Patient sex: M
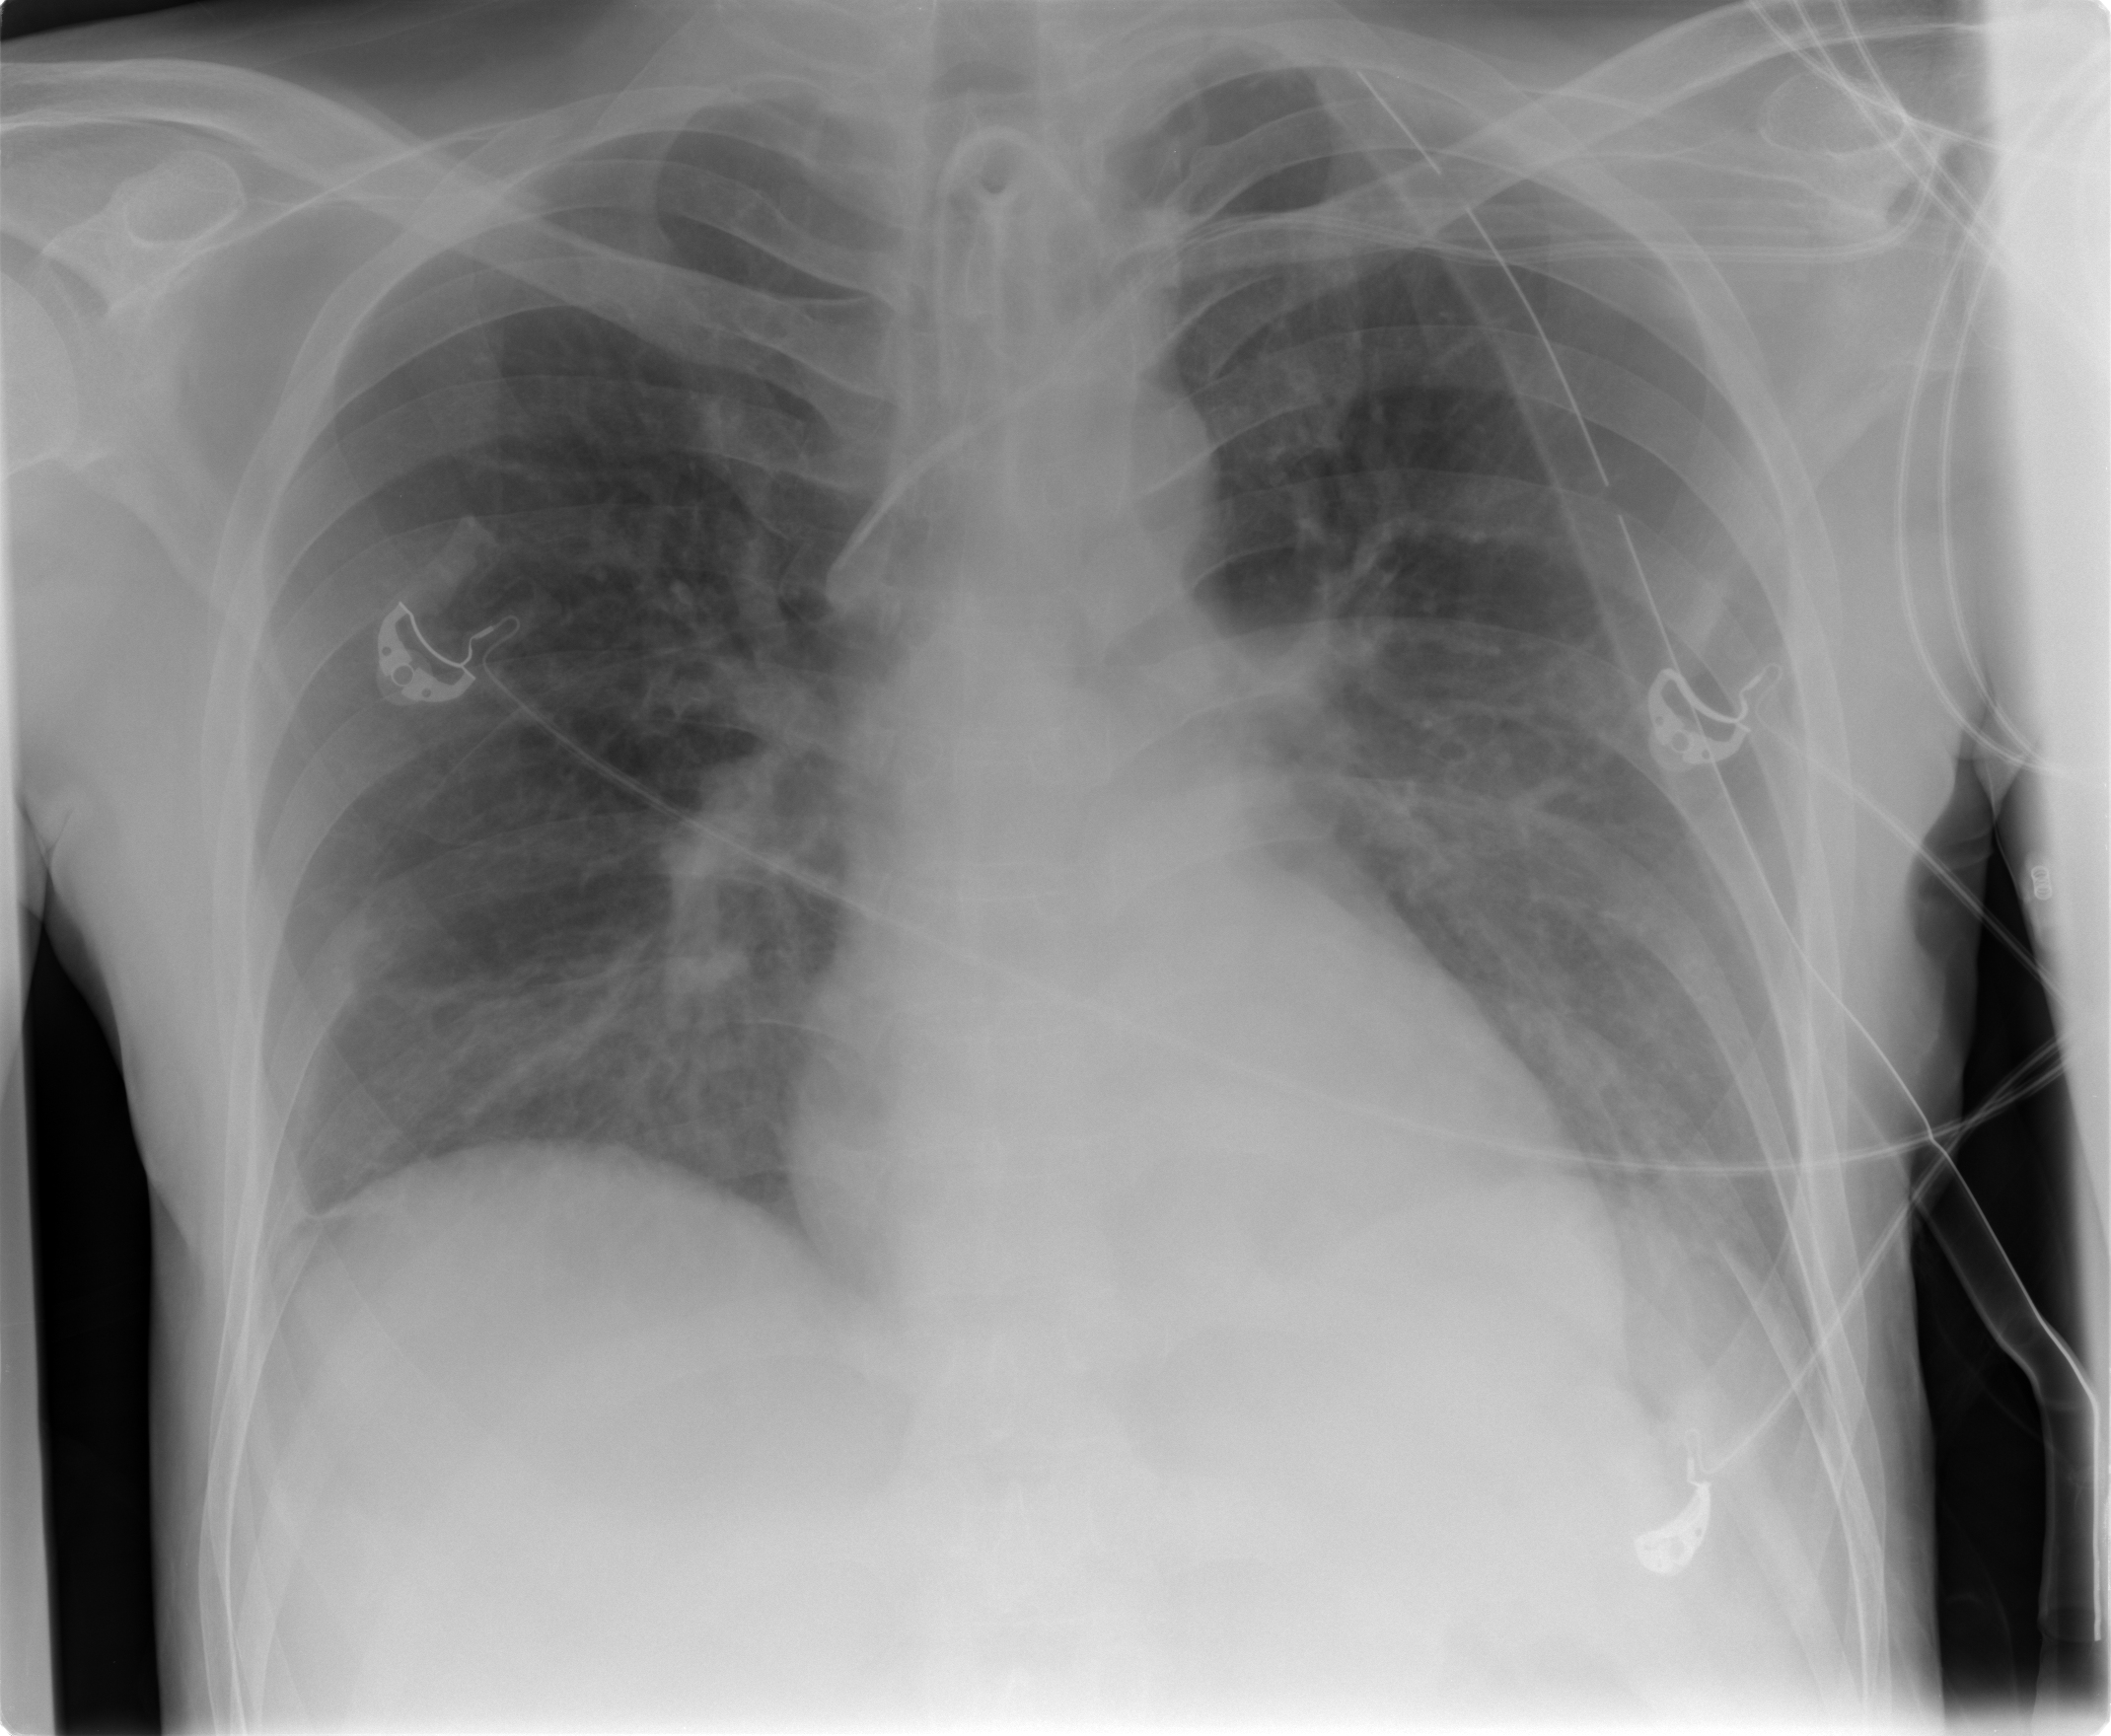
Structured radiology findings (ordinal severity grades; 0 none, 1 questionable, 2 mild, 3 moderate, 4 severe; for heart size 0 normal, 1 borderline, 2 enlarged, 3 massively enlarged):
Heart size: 0
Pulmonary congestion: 2
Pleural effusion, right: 1
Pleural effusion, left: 1
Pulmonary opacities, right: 1
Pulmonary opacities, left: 0
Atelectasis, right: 2
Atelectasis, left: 2